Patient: sex M, age 62
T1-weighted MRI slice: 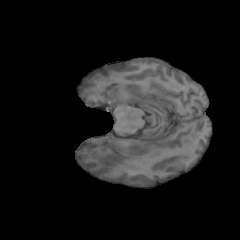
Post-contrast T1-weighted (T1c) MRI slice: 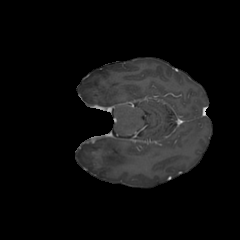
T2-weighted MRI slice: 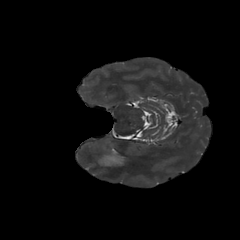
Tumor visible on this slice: yes
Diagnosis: Glioblastoma, IDH-wildtype
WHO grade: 4